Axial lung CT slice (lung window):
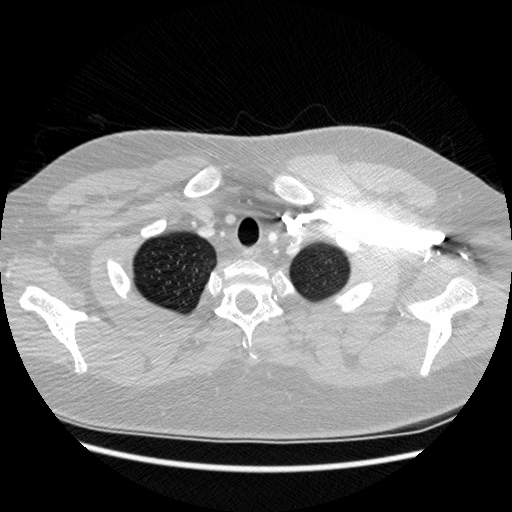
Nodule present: no